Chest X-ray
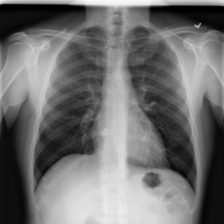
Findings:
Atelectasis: negative
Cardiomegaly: negative
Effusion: negative
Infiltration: negative
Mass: negative
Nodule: negative
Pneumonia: negative
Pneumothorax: negative
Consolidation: negative
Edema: negative
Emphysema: negative
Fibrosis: negative
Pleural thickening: negative
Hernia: negative